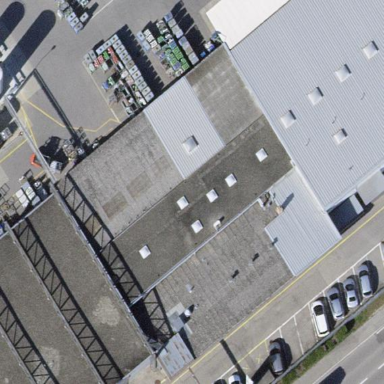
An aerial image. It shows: Industrial building.